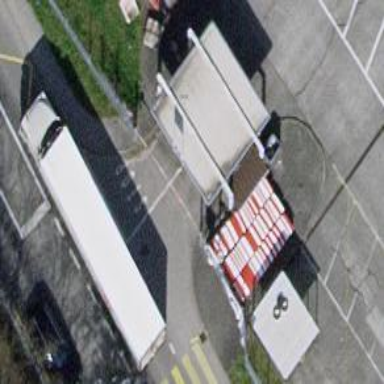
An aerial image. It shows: Lift gate barrier.